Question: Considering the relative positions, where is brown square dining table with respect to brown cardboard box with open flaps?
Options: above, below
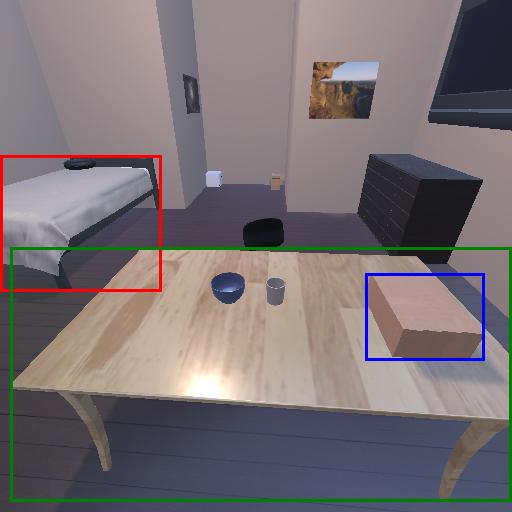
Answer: above